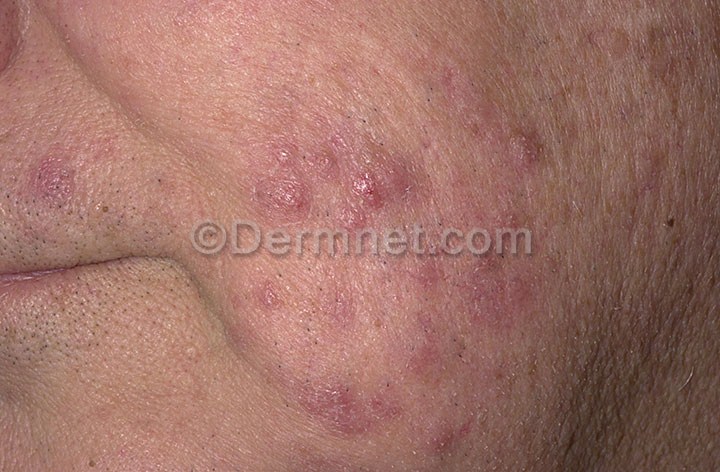
Disease: Tinea Ringworm Candidiasis and other Fungal Infections